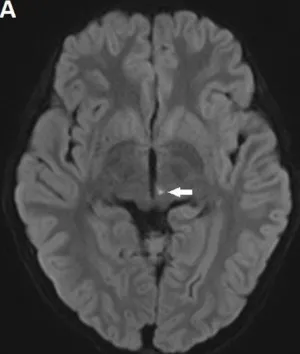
MRI scan of the brain showing tiny infarct (white arrow) in the left paramedian rostral upper midbrain at the level of the red nucleus;. Axial diffusion weighted image showing restricted diffusion in the T2 hyperintensity.
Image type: radiology (mri)